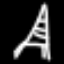
Label: The Eiffel Tower